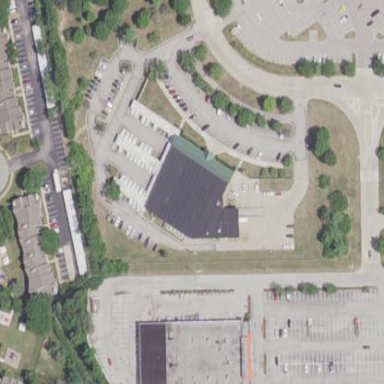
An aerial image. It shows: Commercial building housing post office.